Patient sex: F
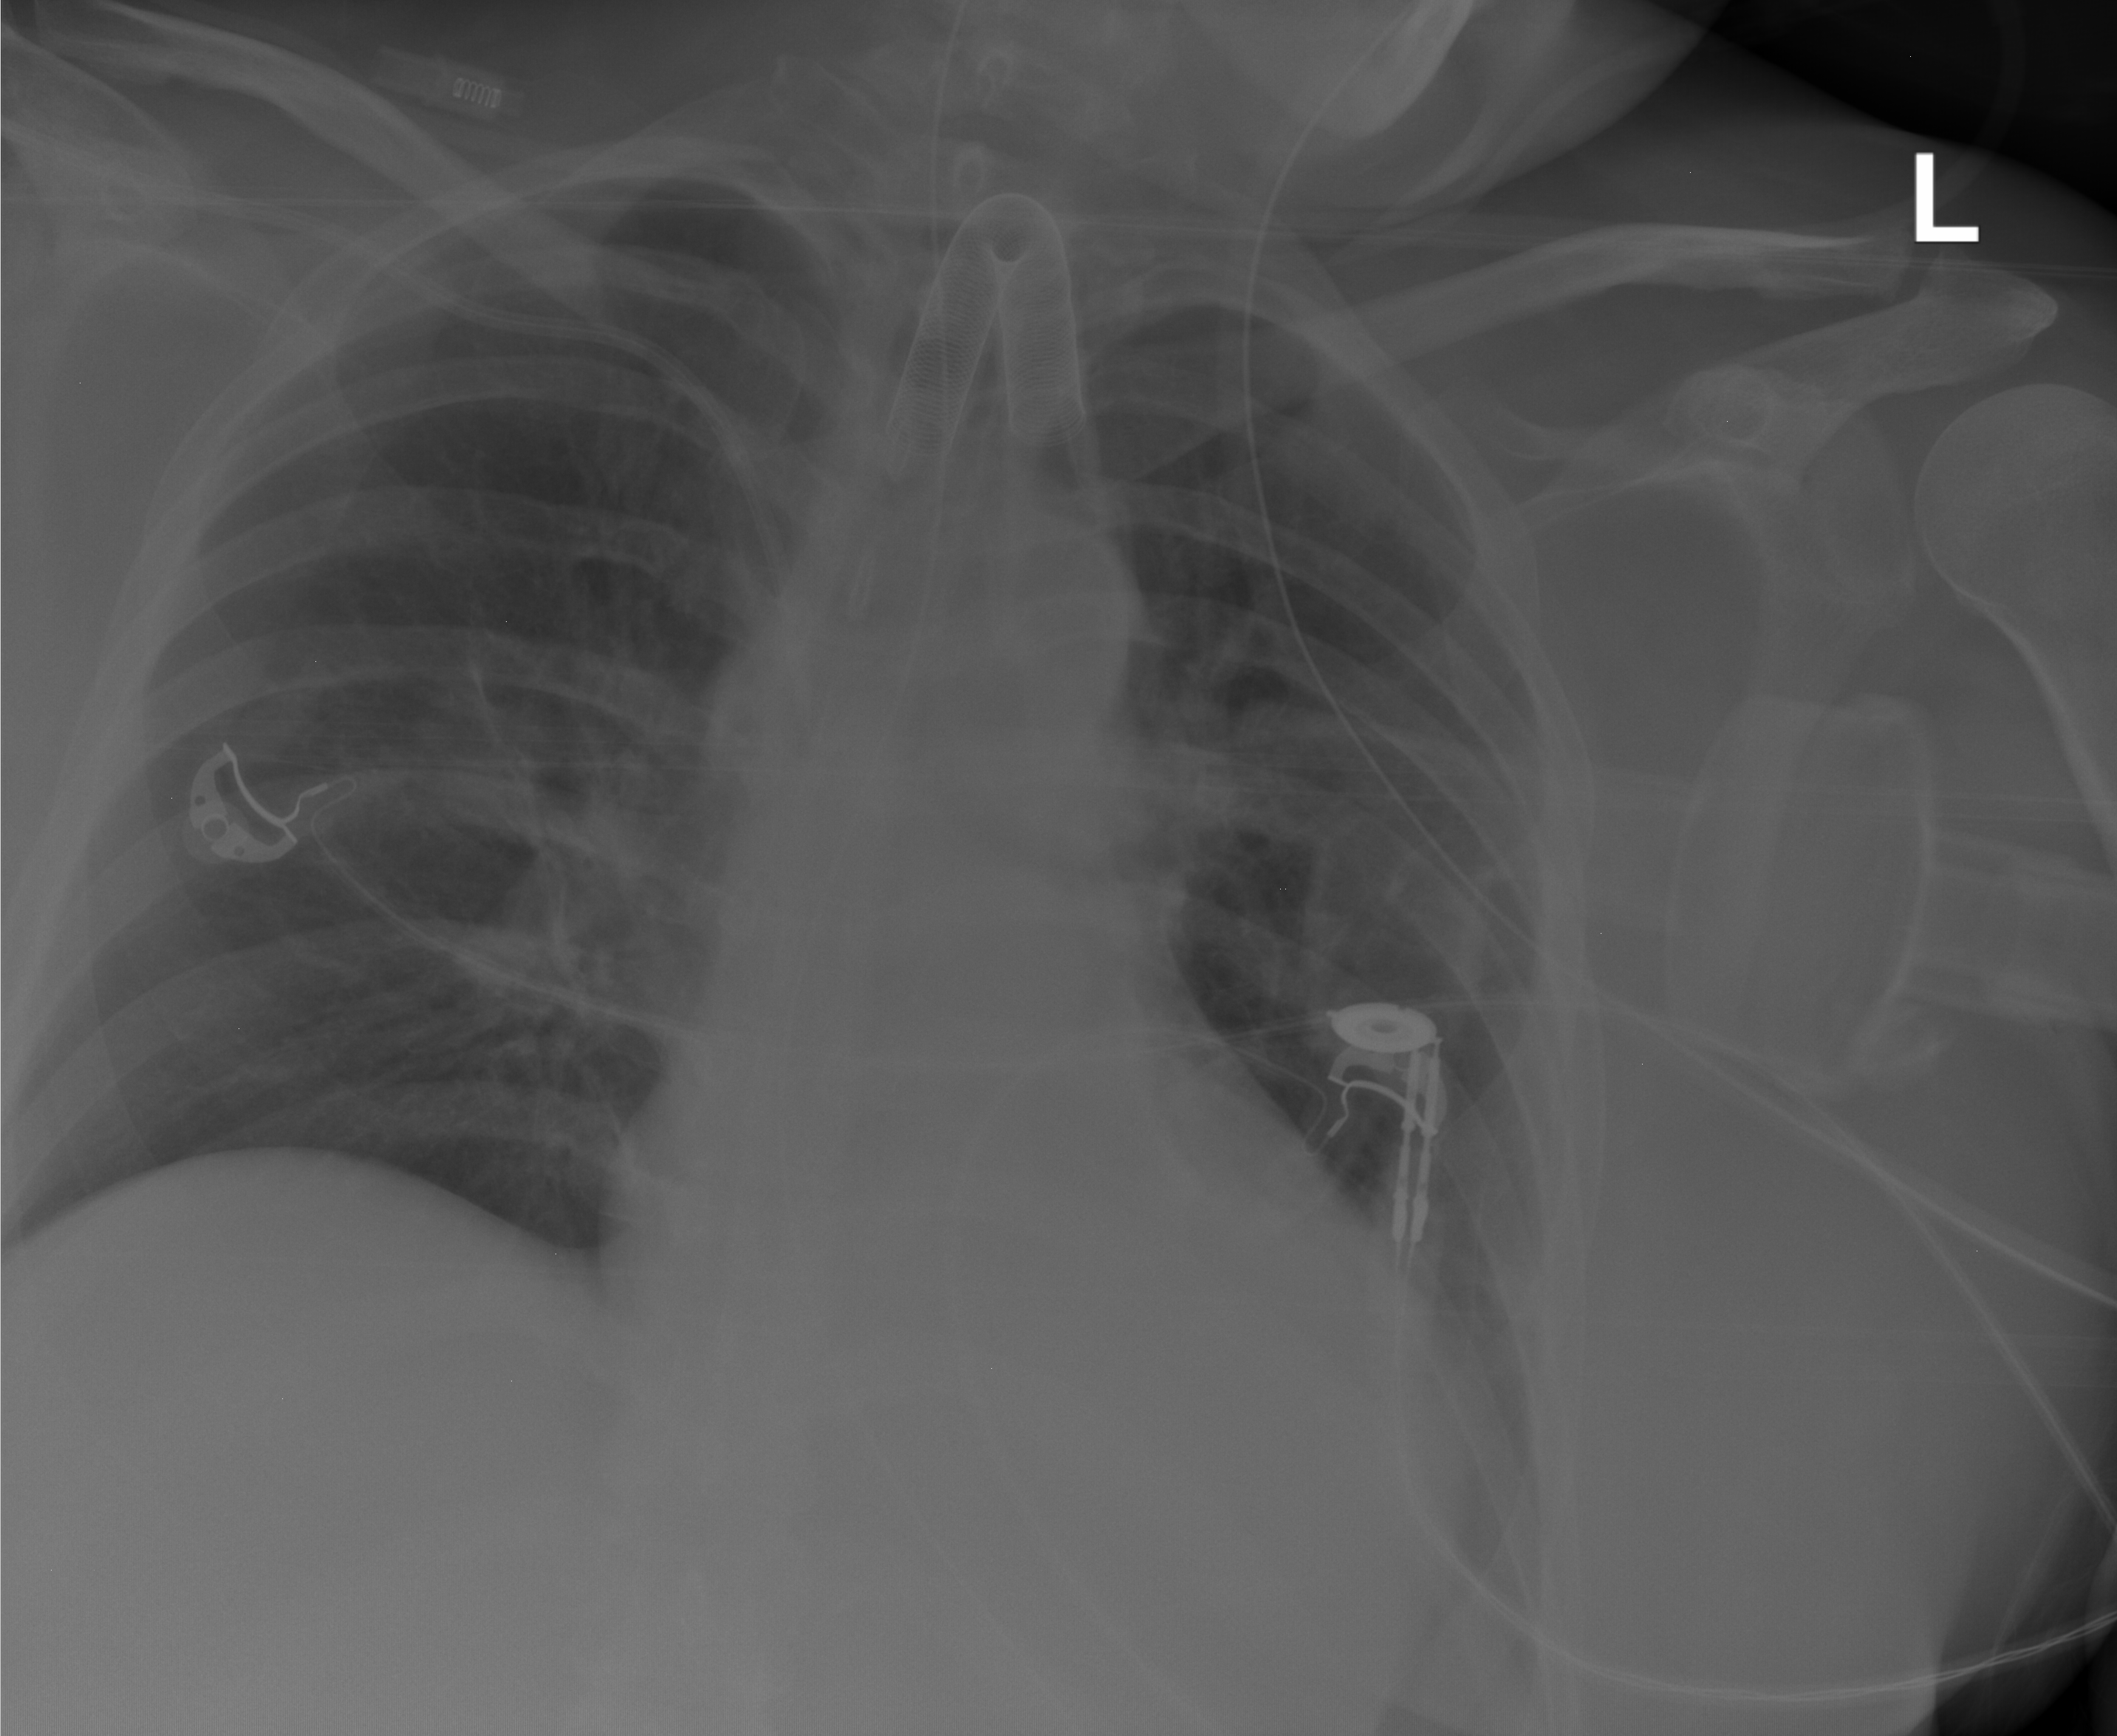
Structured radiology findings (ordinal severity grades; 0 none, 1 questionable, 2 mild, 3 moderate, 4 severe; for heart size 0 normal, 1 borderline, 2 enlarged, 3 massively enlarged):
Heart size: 0
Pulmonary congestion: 0
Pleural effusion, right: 0
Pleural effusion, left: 2
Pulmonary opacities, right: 0
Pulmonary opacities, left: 0
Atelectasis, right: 0
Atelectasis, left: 0